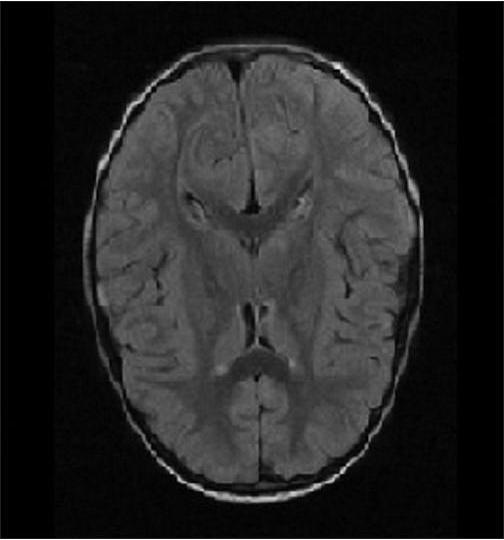
Label: notumor